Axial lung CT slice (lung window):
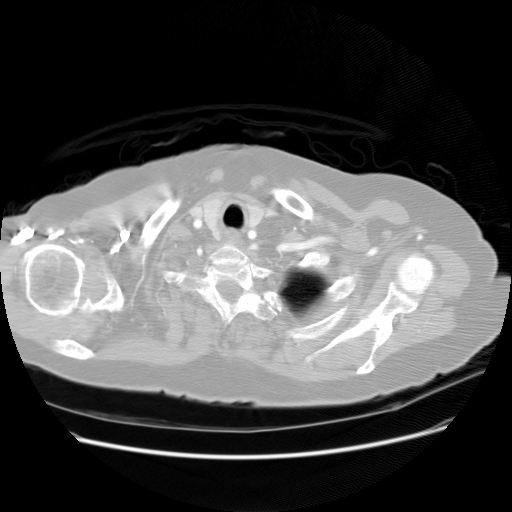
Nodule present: no